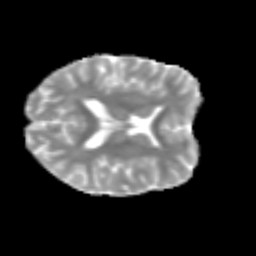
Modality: MD
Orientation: axial
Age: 20
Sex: female
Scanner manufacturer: siemens
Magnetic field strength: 3 T
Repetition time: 2.3 s
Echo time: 0.085 s